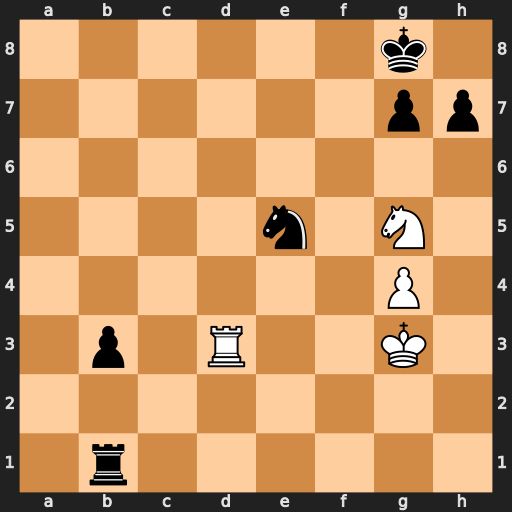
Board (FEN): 6k1/6pp/8/4n1N1/6P1/1p1R2K1/8/1r6
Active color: w
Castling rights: -
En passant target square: -
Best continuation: Rd8#